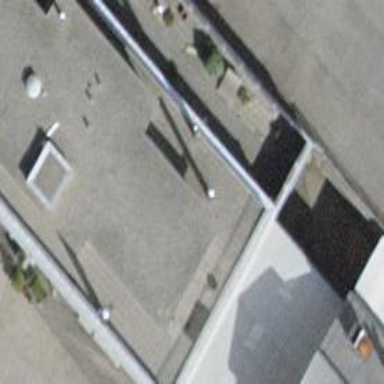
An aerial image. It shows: Commercial building.